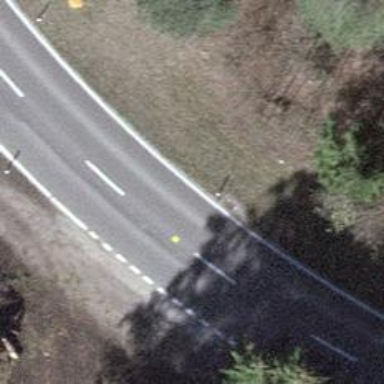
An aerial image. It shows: Asphalt road classified as tertiary.